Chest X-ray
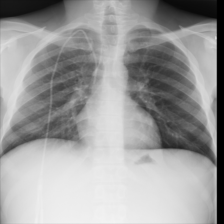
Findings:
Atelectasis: negative
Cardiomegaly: negative
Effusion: negative
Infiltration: negative
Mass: negative
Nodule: negative
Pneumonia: negative
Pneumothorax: negative
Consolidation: negative
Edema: negative
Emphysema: negative
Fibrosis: negative
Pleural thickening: negative
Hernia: negative